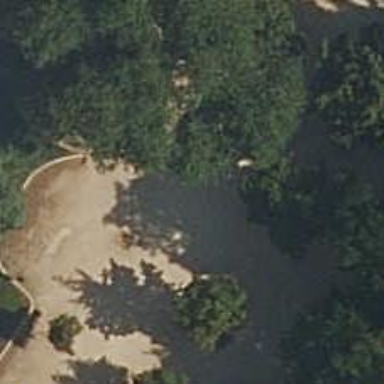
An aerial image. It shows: Sandy path.